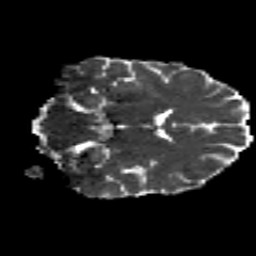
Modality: MD
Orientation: coronal
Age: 30
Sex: female
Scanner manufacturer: siemens
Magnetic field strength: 3 T
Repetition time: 8.8 s
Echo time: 0.085 s